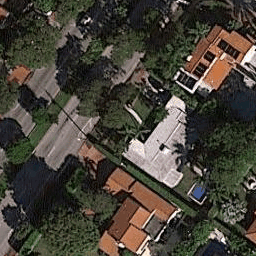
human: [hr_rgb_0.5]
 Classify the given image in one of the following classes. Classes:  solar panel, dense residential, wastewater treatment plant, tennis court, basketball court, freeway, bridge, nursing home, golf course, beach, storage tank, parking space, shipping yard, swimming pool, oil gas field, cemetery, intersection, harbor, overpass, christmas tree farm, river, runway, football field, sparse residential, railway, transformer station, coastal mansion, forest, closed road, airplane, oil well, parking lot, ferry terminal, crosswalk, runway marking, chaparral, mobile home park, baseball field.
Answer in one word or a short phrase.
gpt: coastal mansion